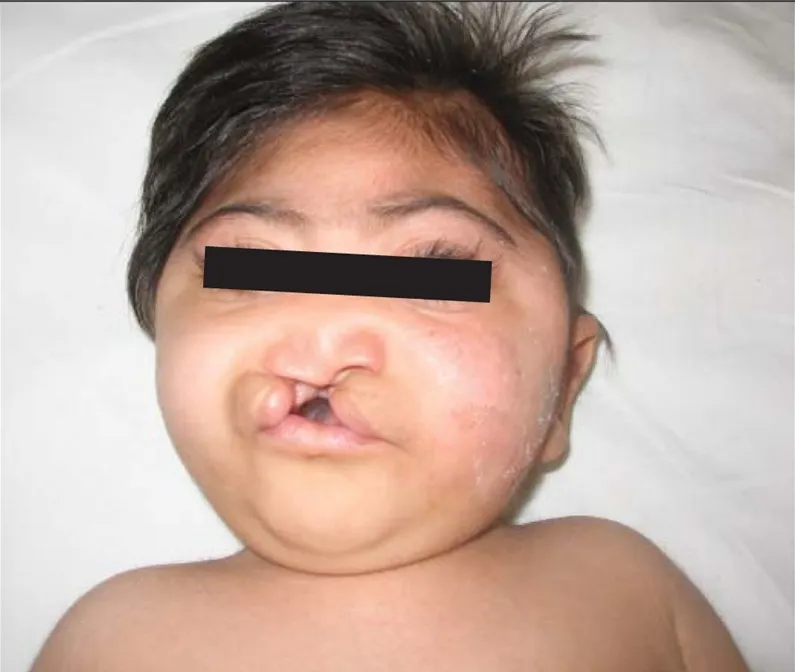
Microcephaly, bilateral cleft lip and flat nose.
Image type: medical_photograph (oral_photograph)